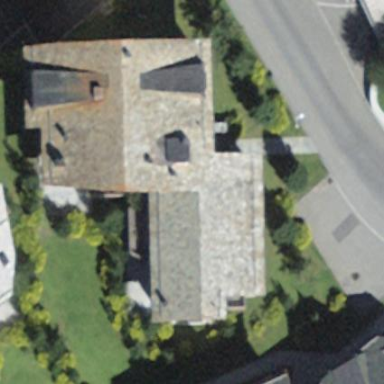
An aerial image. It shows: Part of building.